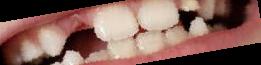
Condition: hypodontia